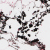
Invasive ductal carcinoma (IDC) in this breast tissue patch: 0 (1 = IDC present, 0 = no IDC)